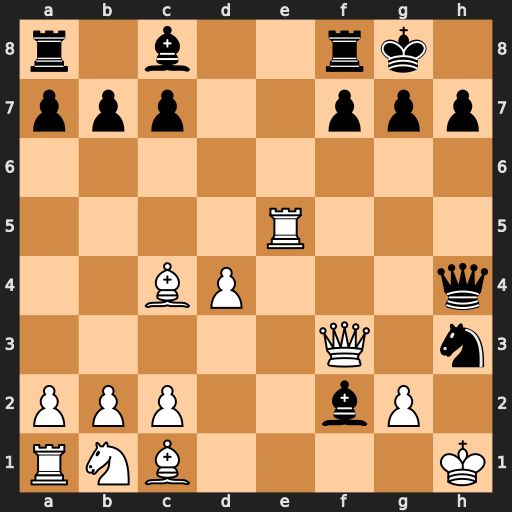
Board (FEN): r1b2rk1/ppp2ppp/8/4R3/2BP3q/5Q1n/PPP2bP1/RNB4K
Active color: w
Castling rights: -
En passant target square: -
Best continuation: Qxf7+ Rxf7 Re8#